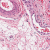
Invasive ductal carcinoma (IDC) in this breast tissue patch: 0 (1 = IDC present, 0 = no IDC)